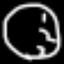
Label: clock